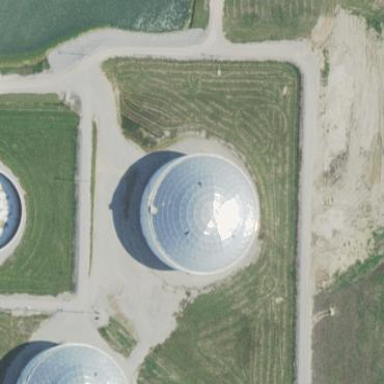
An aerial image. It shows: Storage tank building.